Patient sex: M
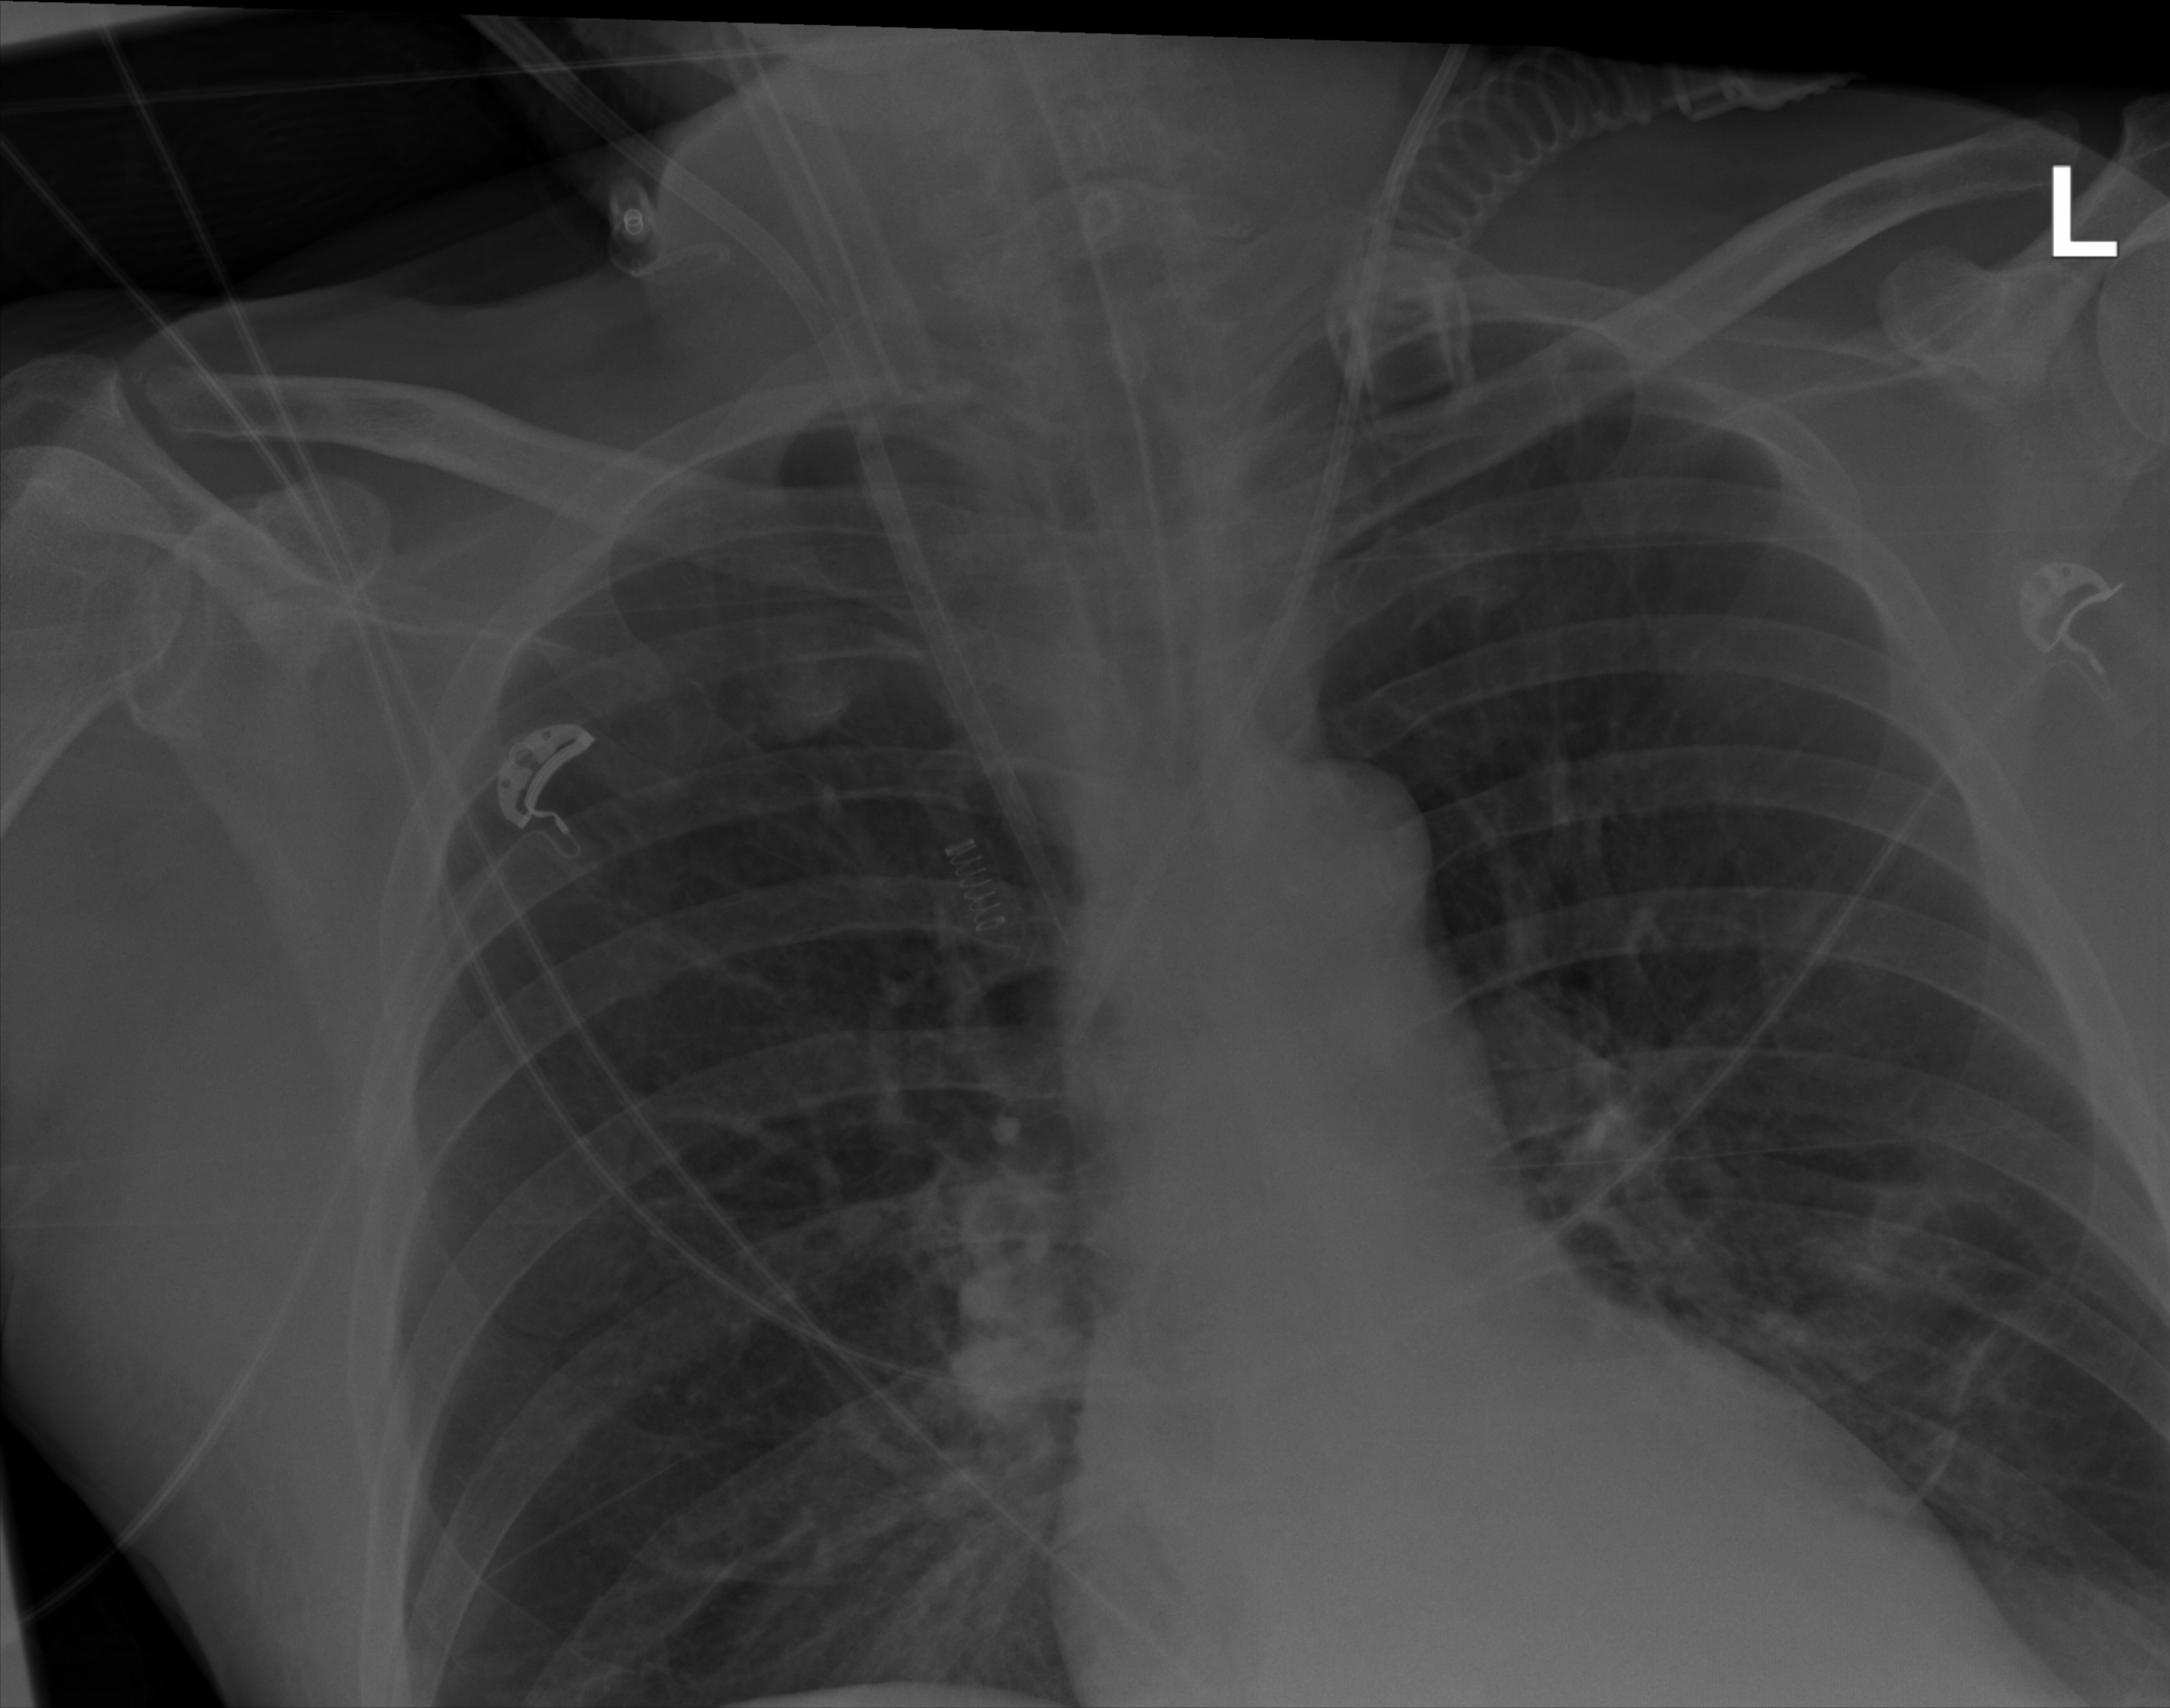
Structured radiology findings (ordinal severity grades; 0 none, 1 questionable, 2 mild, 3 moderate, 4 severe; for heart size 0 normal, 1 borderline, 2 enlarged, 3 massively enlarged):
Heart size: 0
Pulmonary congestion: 0
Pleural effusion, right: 0
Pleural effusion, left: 0
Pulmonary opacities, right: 0
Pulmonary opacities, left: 0
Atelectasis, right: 2
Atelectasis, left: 2